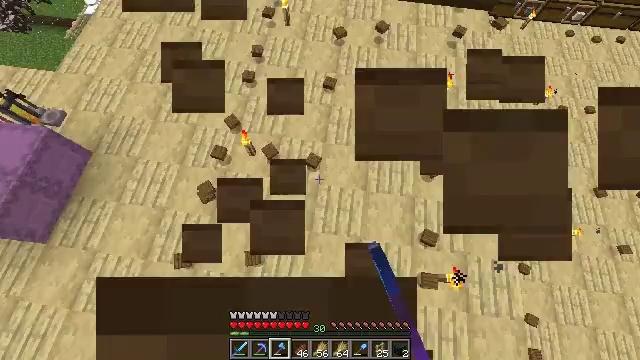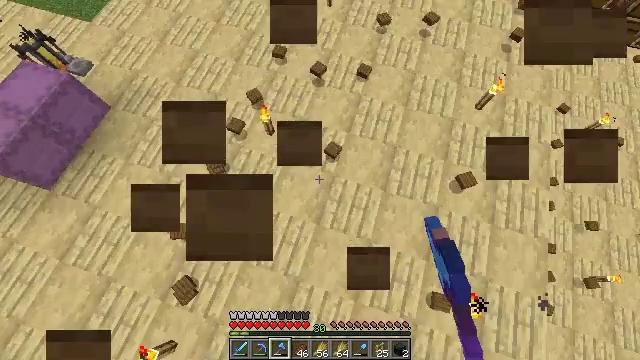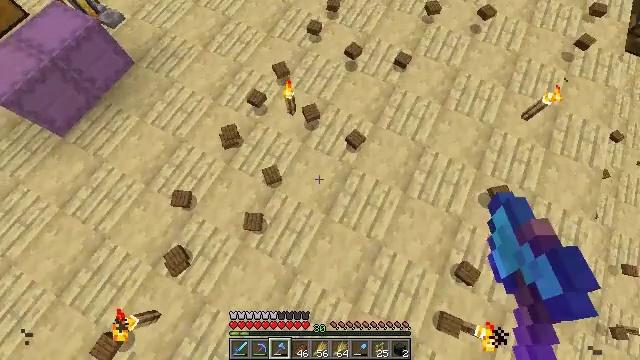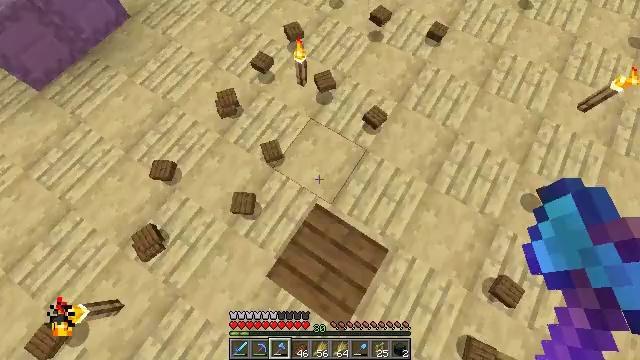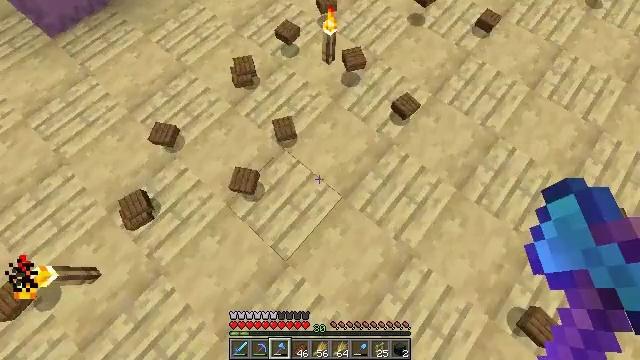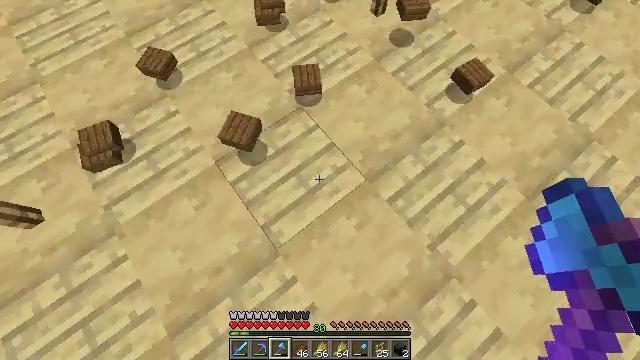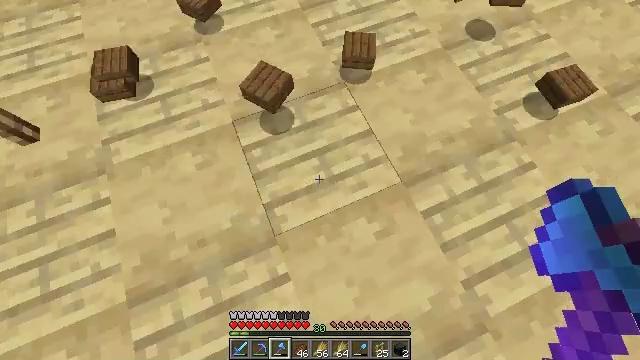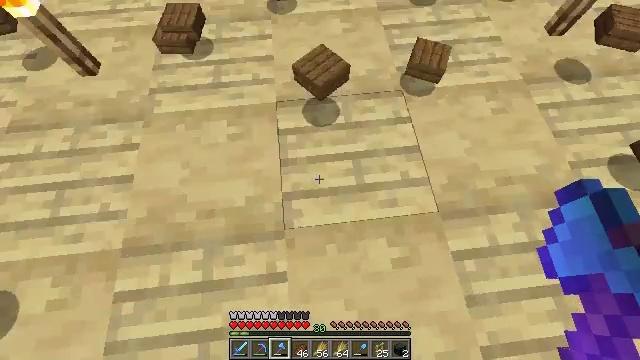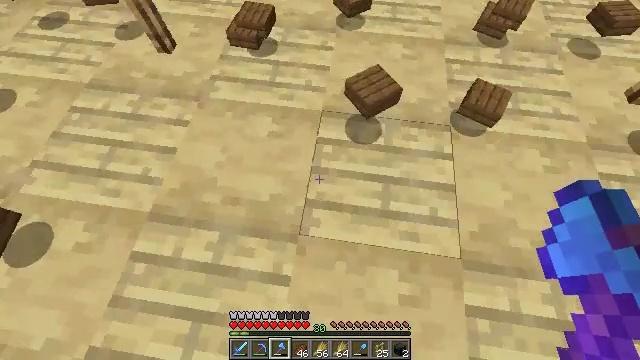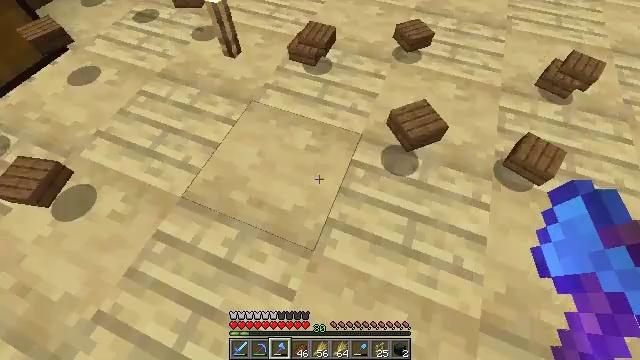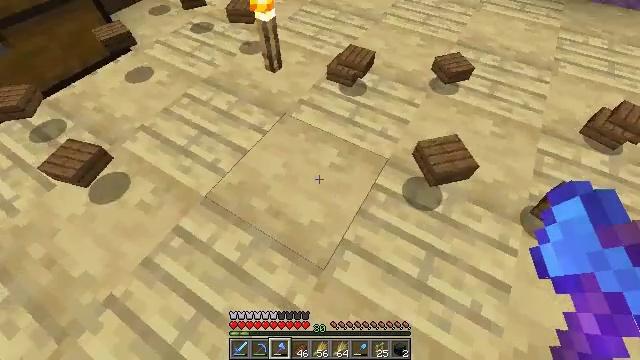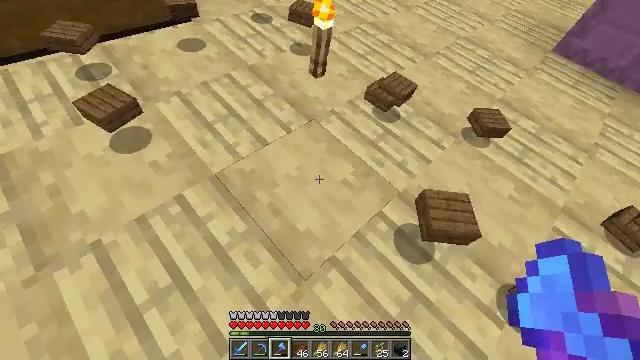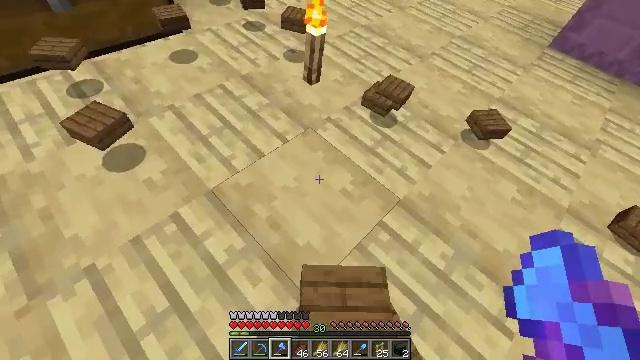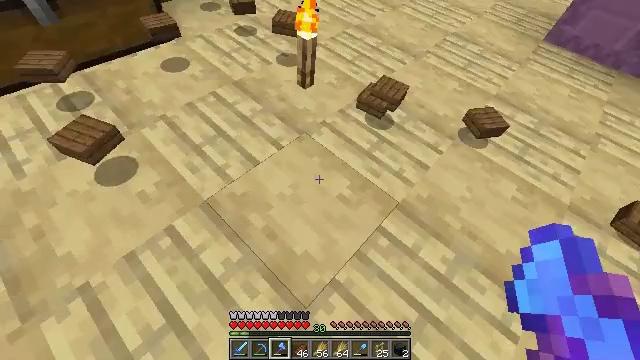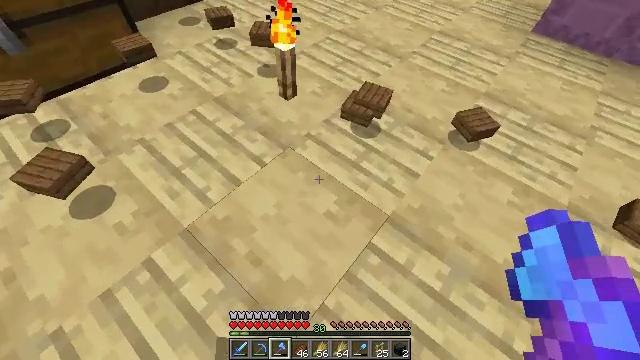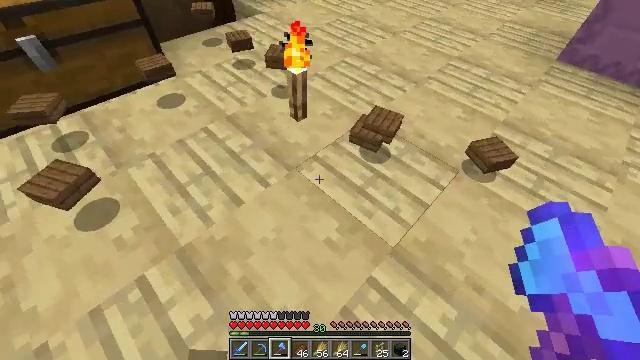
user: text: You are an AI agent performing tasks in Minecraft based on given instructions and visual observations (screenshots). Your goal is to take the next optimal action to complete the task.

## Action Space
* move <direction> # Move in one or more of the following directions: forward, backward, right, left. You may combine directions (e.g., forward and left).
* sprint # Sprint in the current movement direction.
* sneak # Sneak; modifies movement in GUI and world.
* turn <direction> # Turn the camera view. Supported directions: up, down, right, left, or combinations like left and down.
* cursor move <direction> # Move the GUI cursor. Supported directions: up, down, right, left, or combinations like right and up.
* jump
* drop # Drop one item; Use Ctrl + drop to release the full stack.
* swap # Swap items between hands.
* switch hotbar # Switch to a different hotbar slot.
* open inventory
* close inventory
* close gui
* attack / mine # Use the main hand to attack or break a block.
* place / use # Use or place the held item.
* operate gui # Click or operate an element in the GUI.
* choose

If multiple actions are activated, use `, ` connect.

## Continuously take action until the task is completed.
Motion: motion action
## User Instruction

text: Collect stripped spruce log as resource.
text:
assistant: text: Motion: turn left
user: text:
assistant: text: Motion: turn left
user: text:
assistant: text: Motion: turn left
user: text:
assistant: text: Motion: turn left
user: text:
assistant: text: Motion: turn left
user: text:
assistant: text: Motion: turn left
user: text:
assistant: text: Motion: turn left and up
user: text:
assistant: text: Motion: turn left and up
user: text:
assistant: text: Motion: turn left and up
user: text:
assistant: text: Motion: turn left and up
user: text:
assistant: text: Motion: turn left and up
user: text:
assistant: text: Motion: move forward
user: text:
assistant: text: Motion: move forward and move right
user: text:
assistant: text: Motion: move forward and move right
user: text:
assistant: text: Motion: move forward and move right, turn left and up
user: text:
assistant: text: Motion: move forward and move right, turn left and up
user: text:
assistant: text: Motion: move forward and move right, turn left and up
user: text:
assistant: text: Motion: move forward and move right, turn left and up
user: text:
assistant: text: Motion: move forward and move right, turn left and up
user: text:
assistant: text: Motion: move forward and move right, turn left and up
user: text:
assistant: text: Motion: move forward and move right, sprint, turn left and up
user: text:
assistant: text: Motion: move forward and move right, sprint, turn left and up
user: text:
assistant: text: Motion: move forward, sprint, turn left
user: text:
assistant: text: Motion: move forward, sprint, turn left
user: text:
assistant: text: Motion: move forward, sprint
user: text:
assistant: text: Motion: move forward, sprint, turn left
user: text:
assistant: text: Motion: move forward, sprint
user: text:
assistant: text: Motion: move forward, sprint
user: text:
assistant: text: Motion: move forward, sprint, turn left
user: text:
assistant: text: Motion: move forward, sprint, turn left and down